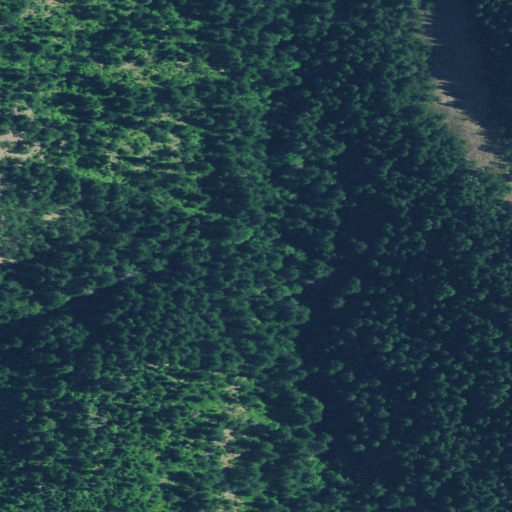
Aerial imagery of valley in Oregon named Baker Canyon containing evergreen forest, mixed forest, and shrub